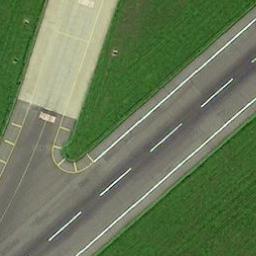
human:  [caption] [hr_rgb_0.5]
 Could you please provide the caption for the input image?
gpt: There are green lawns next to the two crossing runways, With white dashes of varying thickness on the runways .

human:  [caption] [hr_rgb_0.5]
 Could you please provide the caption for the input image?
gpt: The runway with some center line markings connects another road .

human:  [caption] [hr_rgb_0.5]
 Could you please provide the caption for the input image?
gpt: The runway is surrounded by grass .

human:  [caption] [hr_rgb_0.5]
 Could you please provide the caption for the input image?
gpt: The runway is on the grass .

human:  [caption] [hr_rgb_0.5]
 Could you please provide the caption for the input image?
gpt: There are green lawns beside the runway .